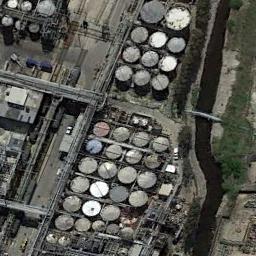
Label: storage tanks